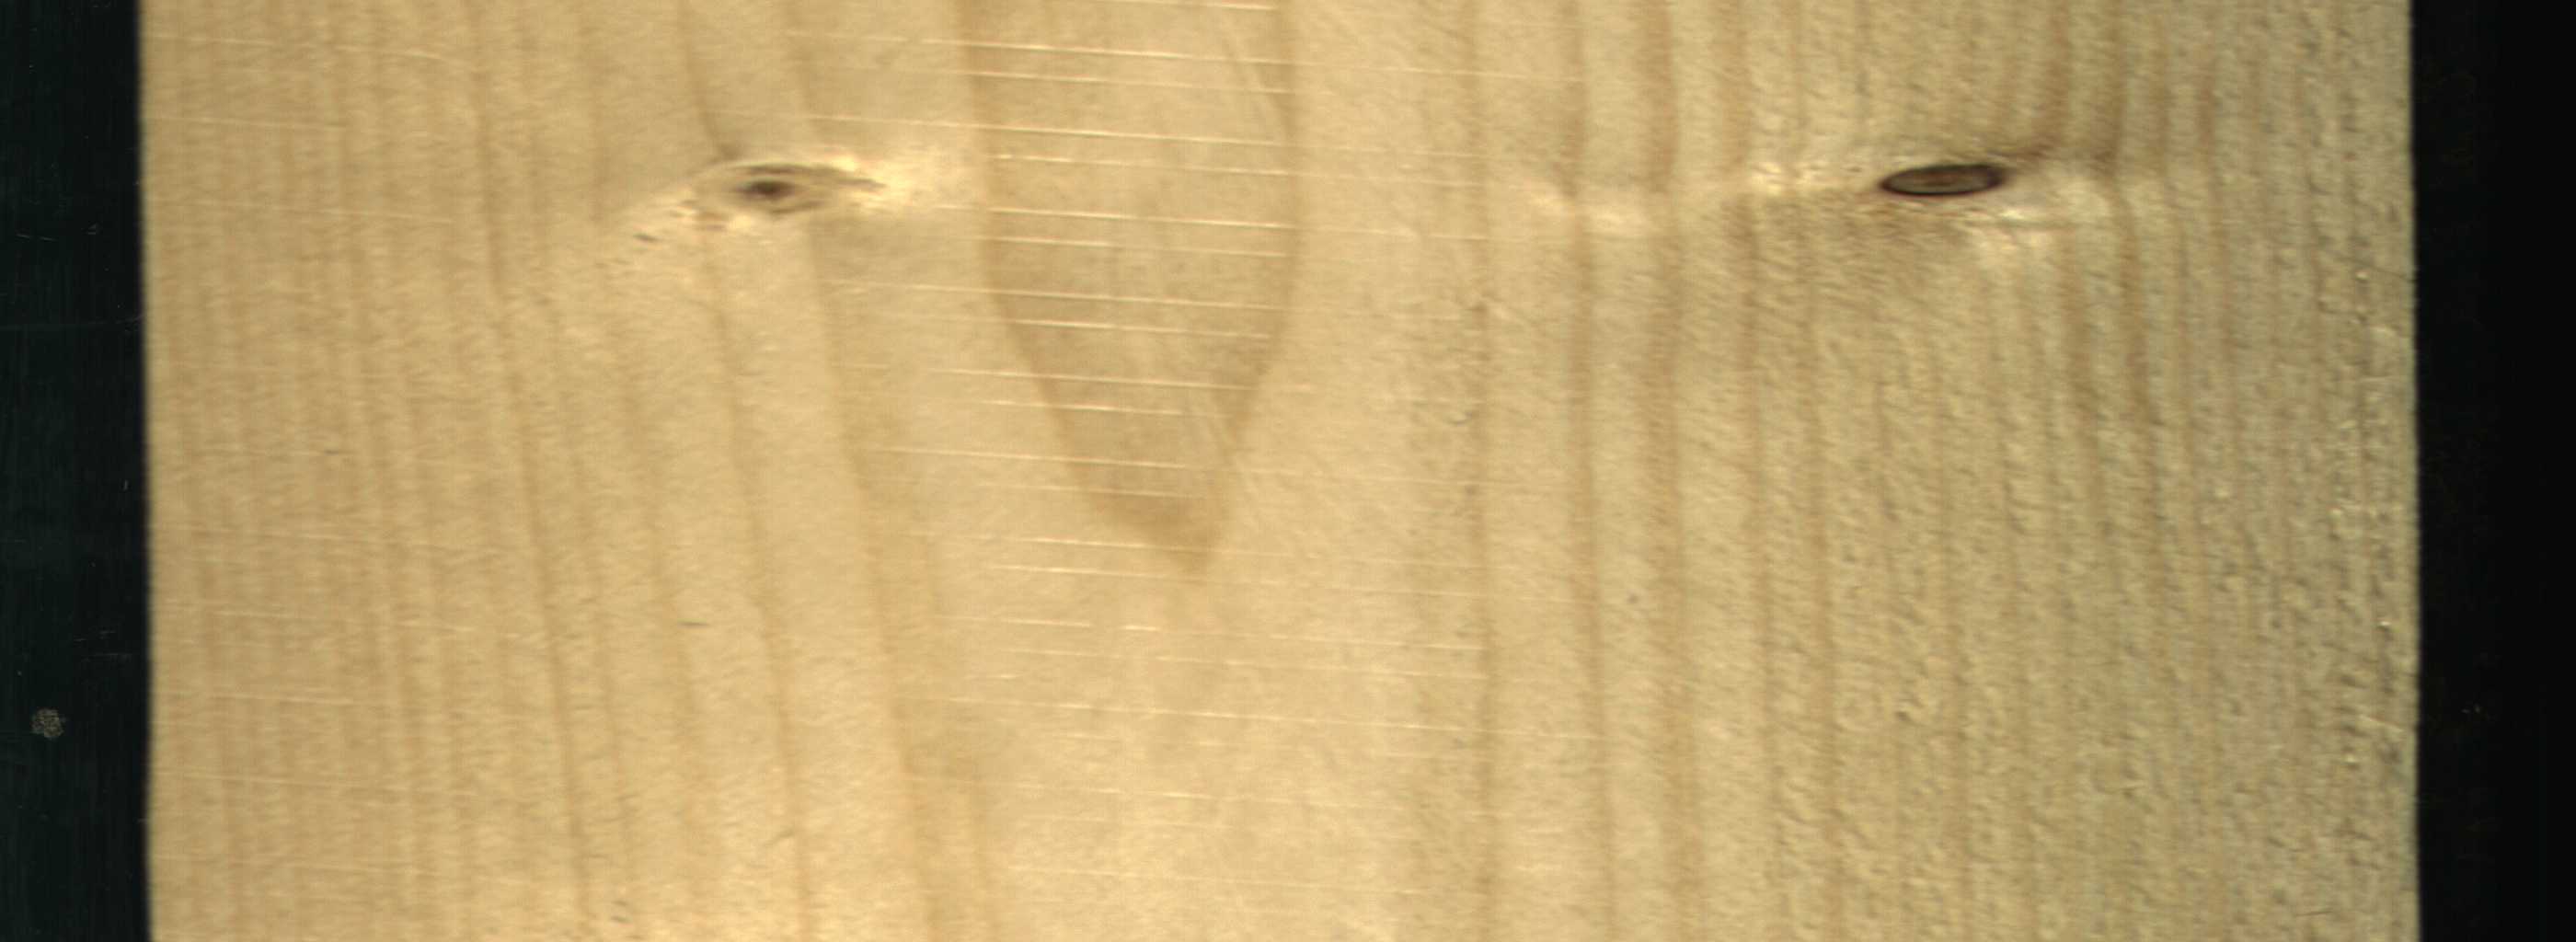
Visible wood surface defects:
Live_Knot
Live_Knot